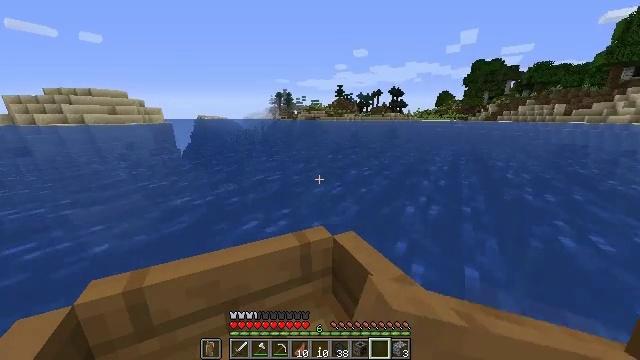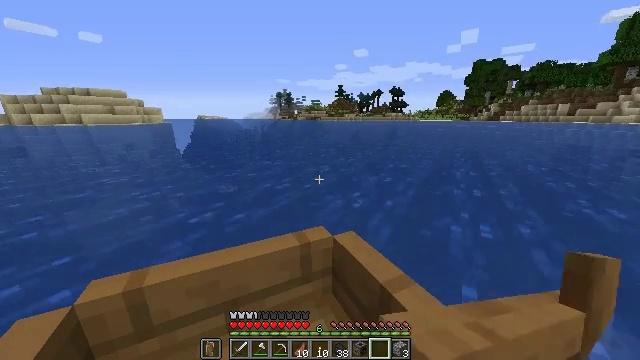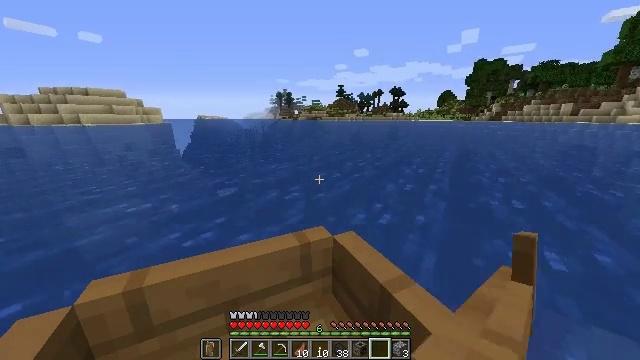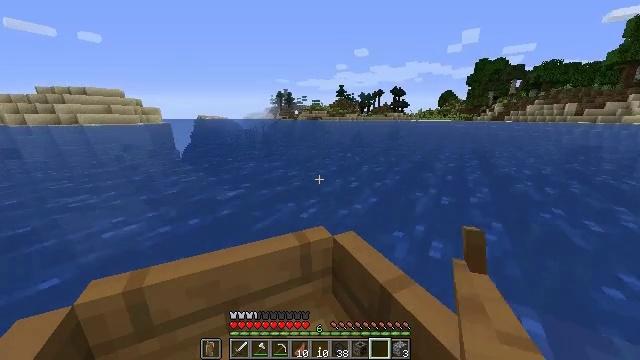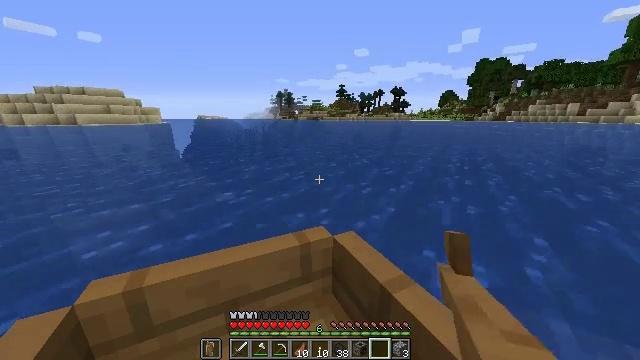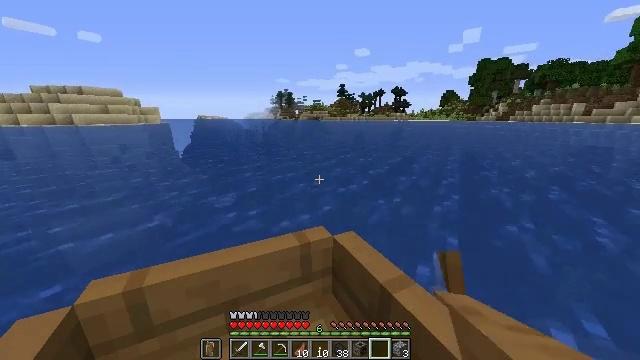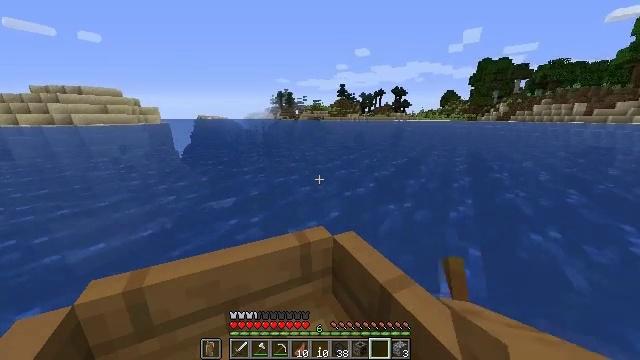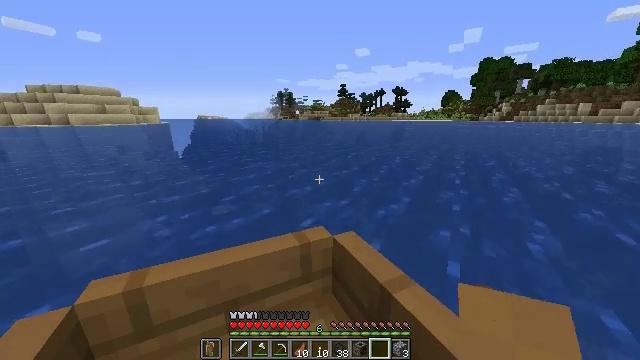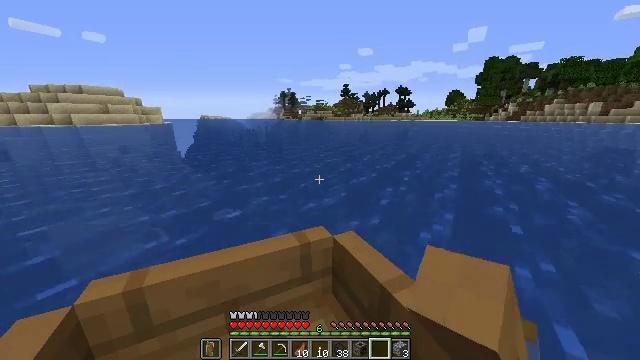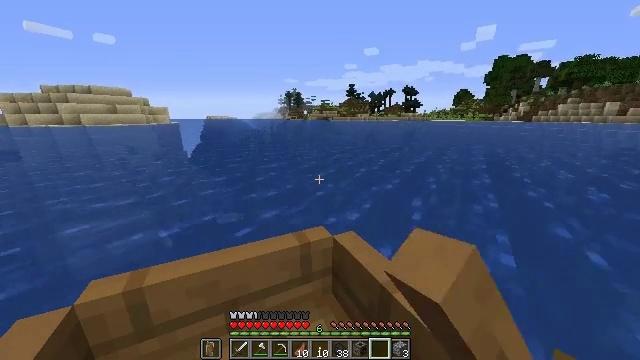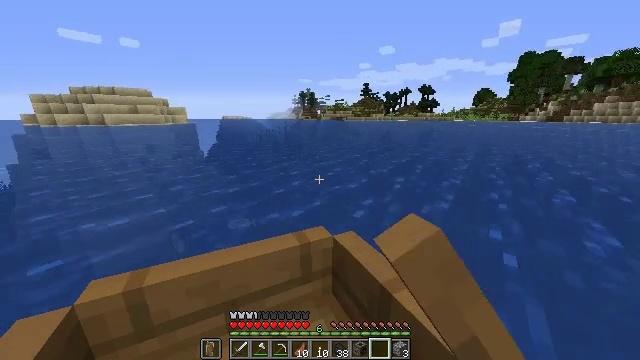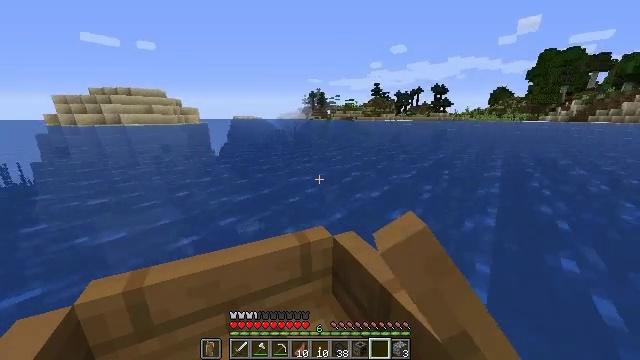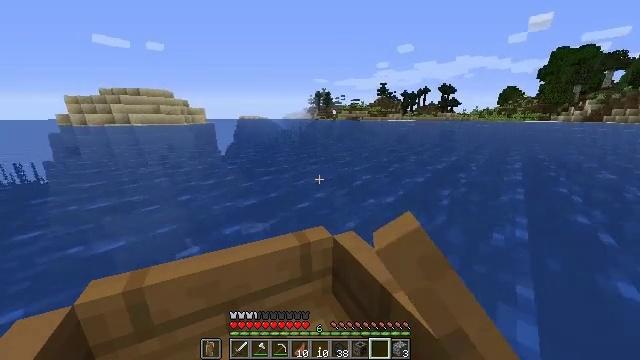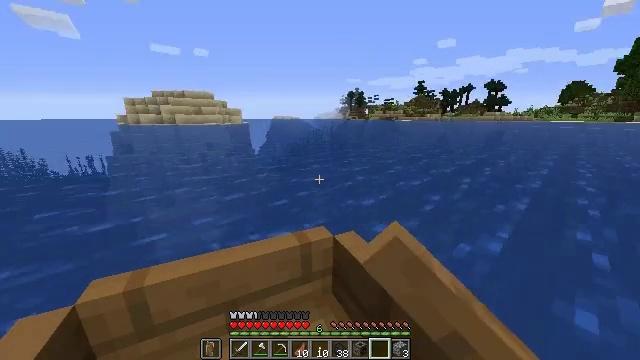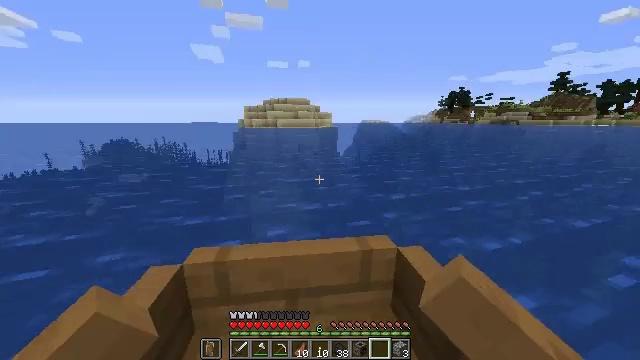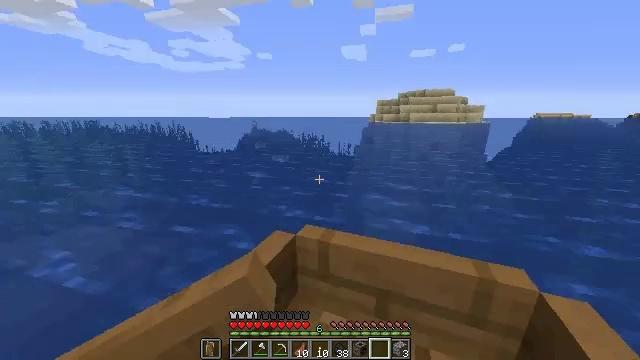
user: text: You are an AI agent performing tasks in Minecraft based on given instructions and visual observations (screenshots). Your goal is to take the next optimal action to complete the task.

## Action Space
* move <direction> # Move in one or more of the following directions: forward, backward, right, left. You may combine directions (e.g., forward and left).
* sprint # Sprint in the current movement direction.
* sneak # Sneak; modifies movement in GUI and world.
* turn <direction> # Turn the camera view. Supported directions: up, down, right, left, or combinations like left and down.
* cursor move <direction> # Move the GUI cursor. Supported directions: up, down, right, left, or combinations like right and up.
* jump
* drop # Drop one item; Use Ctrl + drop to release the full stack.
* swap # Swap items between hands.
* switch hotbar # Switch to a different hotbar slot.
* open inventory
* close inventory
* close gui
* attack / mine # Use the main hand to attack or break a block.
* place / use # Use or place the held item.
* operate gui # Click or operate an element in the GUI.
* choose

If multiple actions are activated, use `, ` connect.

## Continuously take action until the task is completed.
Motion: motion action
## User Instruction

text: Collect sugar cane near water sources.
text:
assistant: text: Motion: move forward
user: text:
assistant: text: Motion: move forward
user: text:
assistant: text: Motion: move forward
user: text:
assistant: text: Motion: move forward
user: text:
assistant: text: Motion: move forward
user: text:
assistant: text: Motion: move forward
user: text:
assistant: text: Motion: move forward and move left
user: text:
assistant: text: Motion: move forward and move left
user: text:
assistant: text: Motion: move forward and move left
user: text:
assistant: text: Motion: move forward and move left
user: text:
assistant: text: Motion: move forward and move left
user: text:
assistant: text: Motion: move forward and move left
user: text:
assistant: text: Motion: move forward
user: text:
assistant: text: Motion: move forward, turn left
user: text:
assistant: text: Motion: move forward, turn left and down
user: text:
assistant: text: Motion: move forward, turn left and down
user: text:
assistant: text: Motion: move forward, turn left
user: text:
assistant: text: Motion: move forward, turn left and up
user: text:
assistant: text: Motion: move forward, turn left and up
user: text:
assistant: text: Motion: move forward, turn left and up
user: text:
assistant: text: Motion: move forward, turn left
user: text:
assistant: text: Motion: move forward and move left, turn left and down
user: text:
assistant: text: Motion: move forward and move left, turn left
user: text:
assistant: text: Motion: move forward and move left
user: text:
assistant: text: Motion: move forward and move left
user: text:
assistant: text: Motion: move forward and move left
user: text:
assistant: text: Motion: move forward and move left
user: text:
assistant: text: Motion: move forward and move left
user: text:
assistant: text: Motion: move forward and move left
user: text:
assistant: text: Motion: move forward, turn right and up